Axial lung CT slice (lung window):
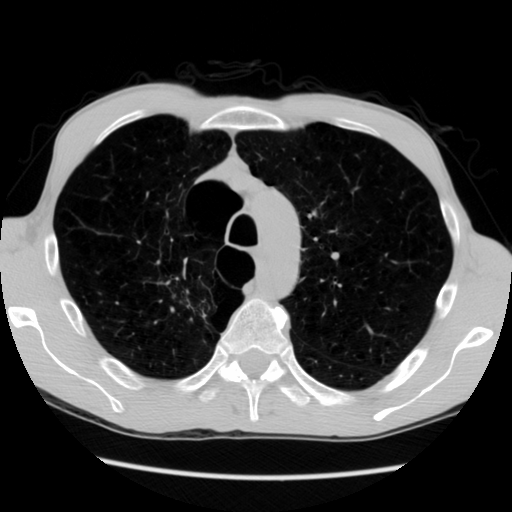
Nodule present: no